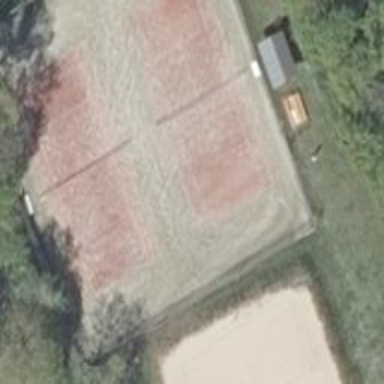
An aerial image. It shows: Tennis court on pitch designated for leisure land.